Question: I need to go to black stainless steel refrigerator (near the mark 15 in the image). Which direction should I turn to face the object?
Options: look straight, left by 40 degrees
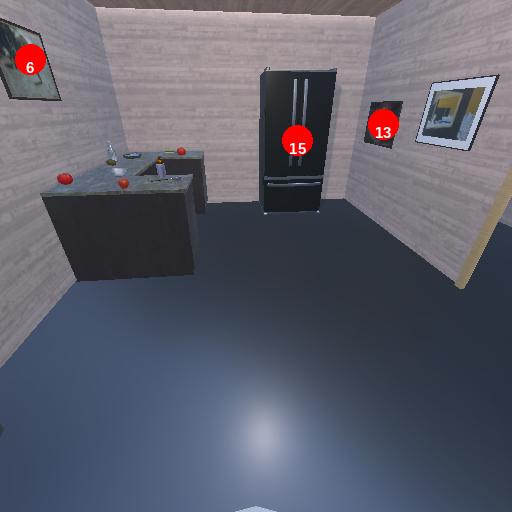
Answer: look straight